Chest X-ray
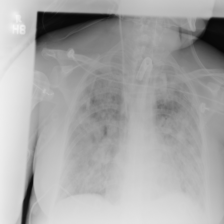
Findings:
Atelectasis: negative
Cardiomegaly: negative
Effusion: negative
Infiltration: negative
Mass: negative
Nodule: negative
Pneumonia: negative
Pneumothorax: negative
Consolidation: negative
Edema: negative
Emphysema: negative
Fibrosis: negative
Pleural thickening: negative
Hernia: negative